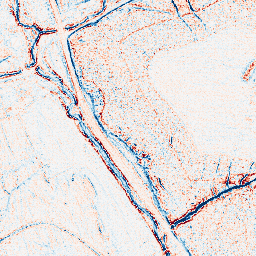
Category: edge_preserving
Decomposition family: anisotropic_diffusion
Decomposition parameters: iterations: 5
kappa: 10
gamma: 0.1
Upsampling method: area
Upsampling parameters: scale: 2
Upsampling scale: 2